Question: I am building an ios app on xcode that at some point i have to display a 3d model to the user , I have read and search until i found something called kiwiviewer , the 3d model is (.ply) files so i want a help how to add kiwiviewer to xcode or use it inside the app, or if there is other way to view the 3d models in iphone app .
I searched and watched a youtube video that have no sound and did not get the way , please help.
I am using ios 5.1 .

thank you.
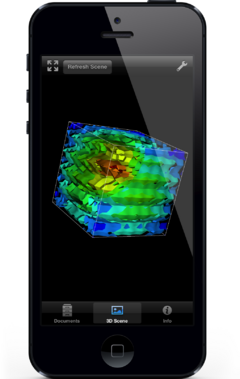
Answer: kiwi viewer does not support the PLY files so the above answer is not right you can use a VTP files in order to view it in 3D via kiwi viewer so try to convert your file to VTP and use the same function mentioned above.
'''
std::string dataset = [[[NSBundle mainBundle] pathForResource:@"skull" ofType:@"vtp"] UTF8String];
'''